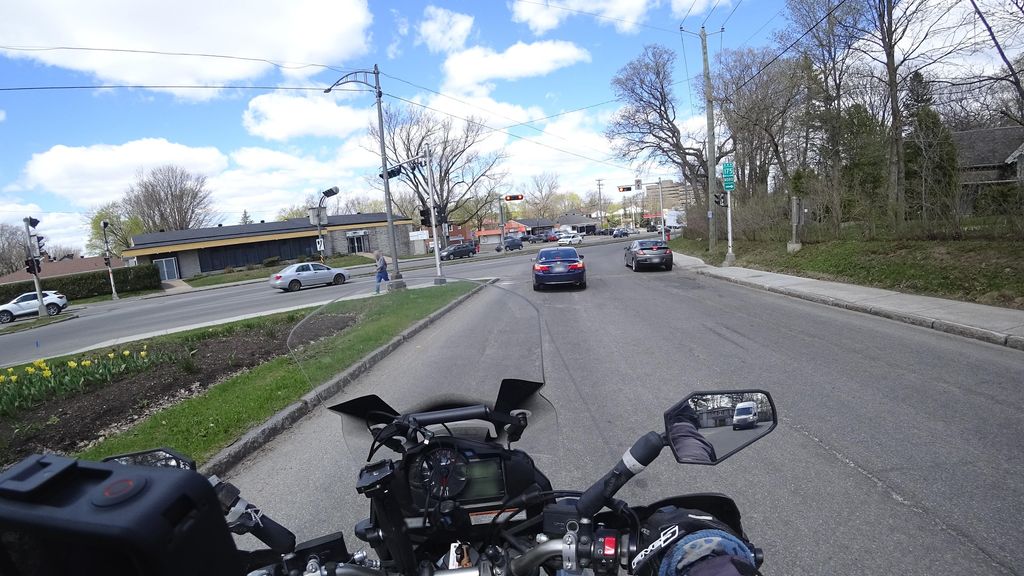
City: quebec_city